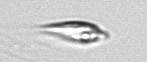
Label: Oxytoxum